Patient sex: M
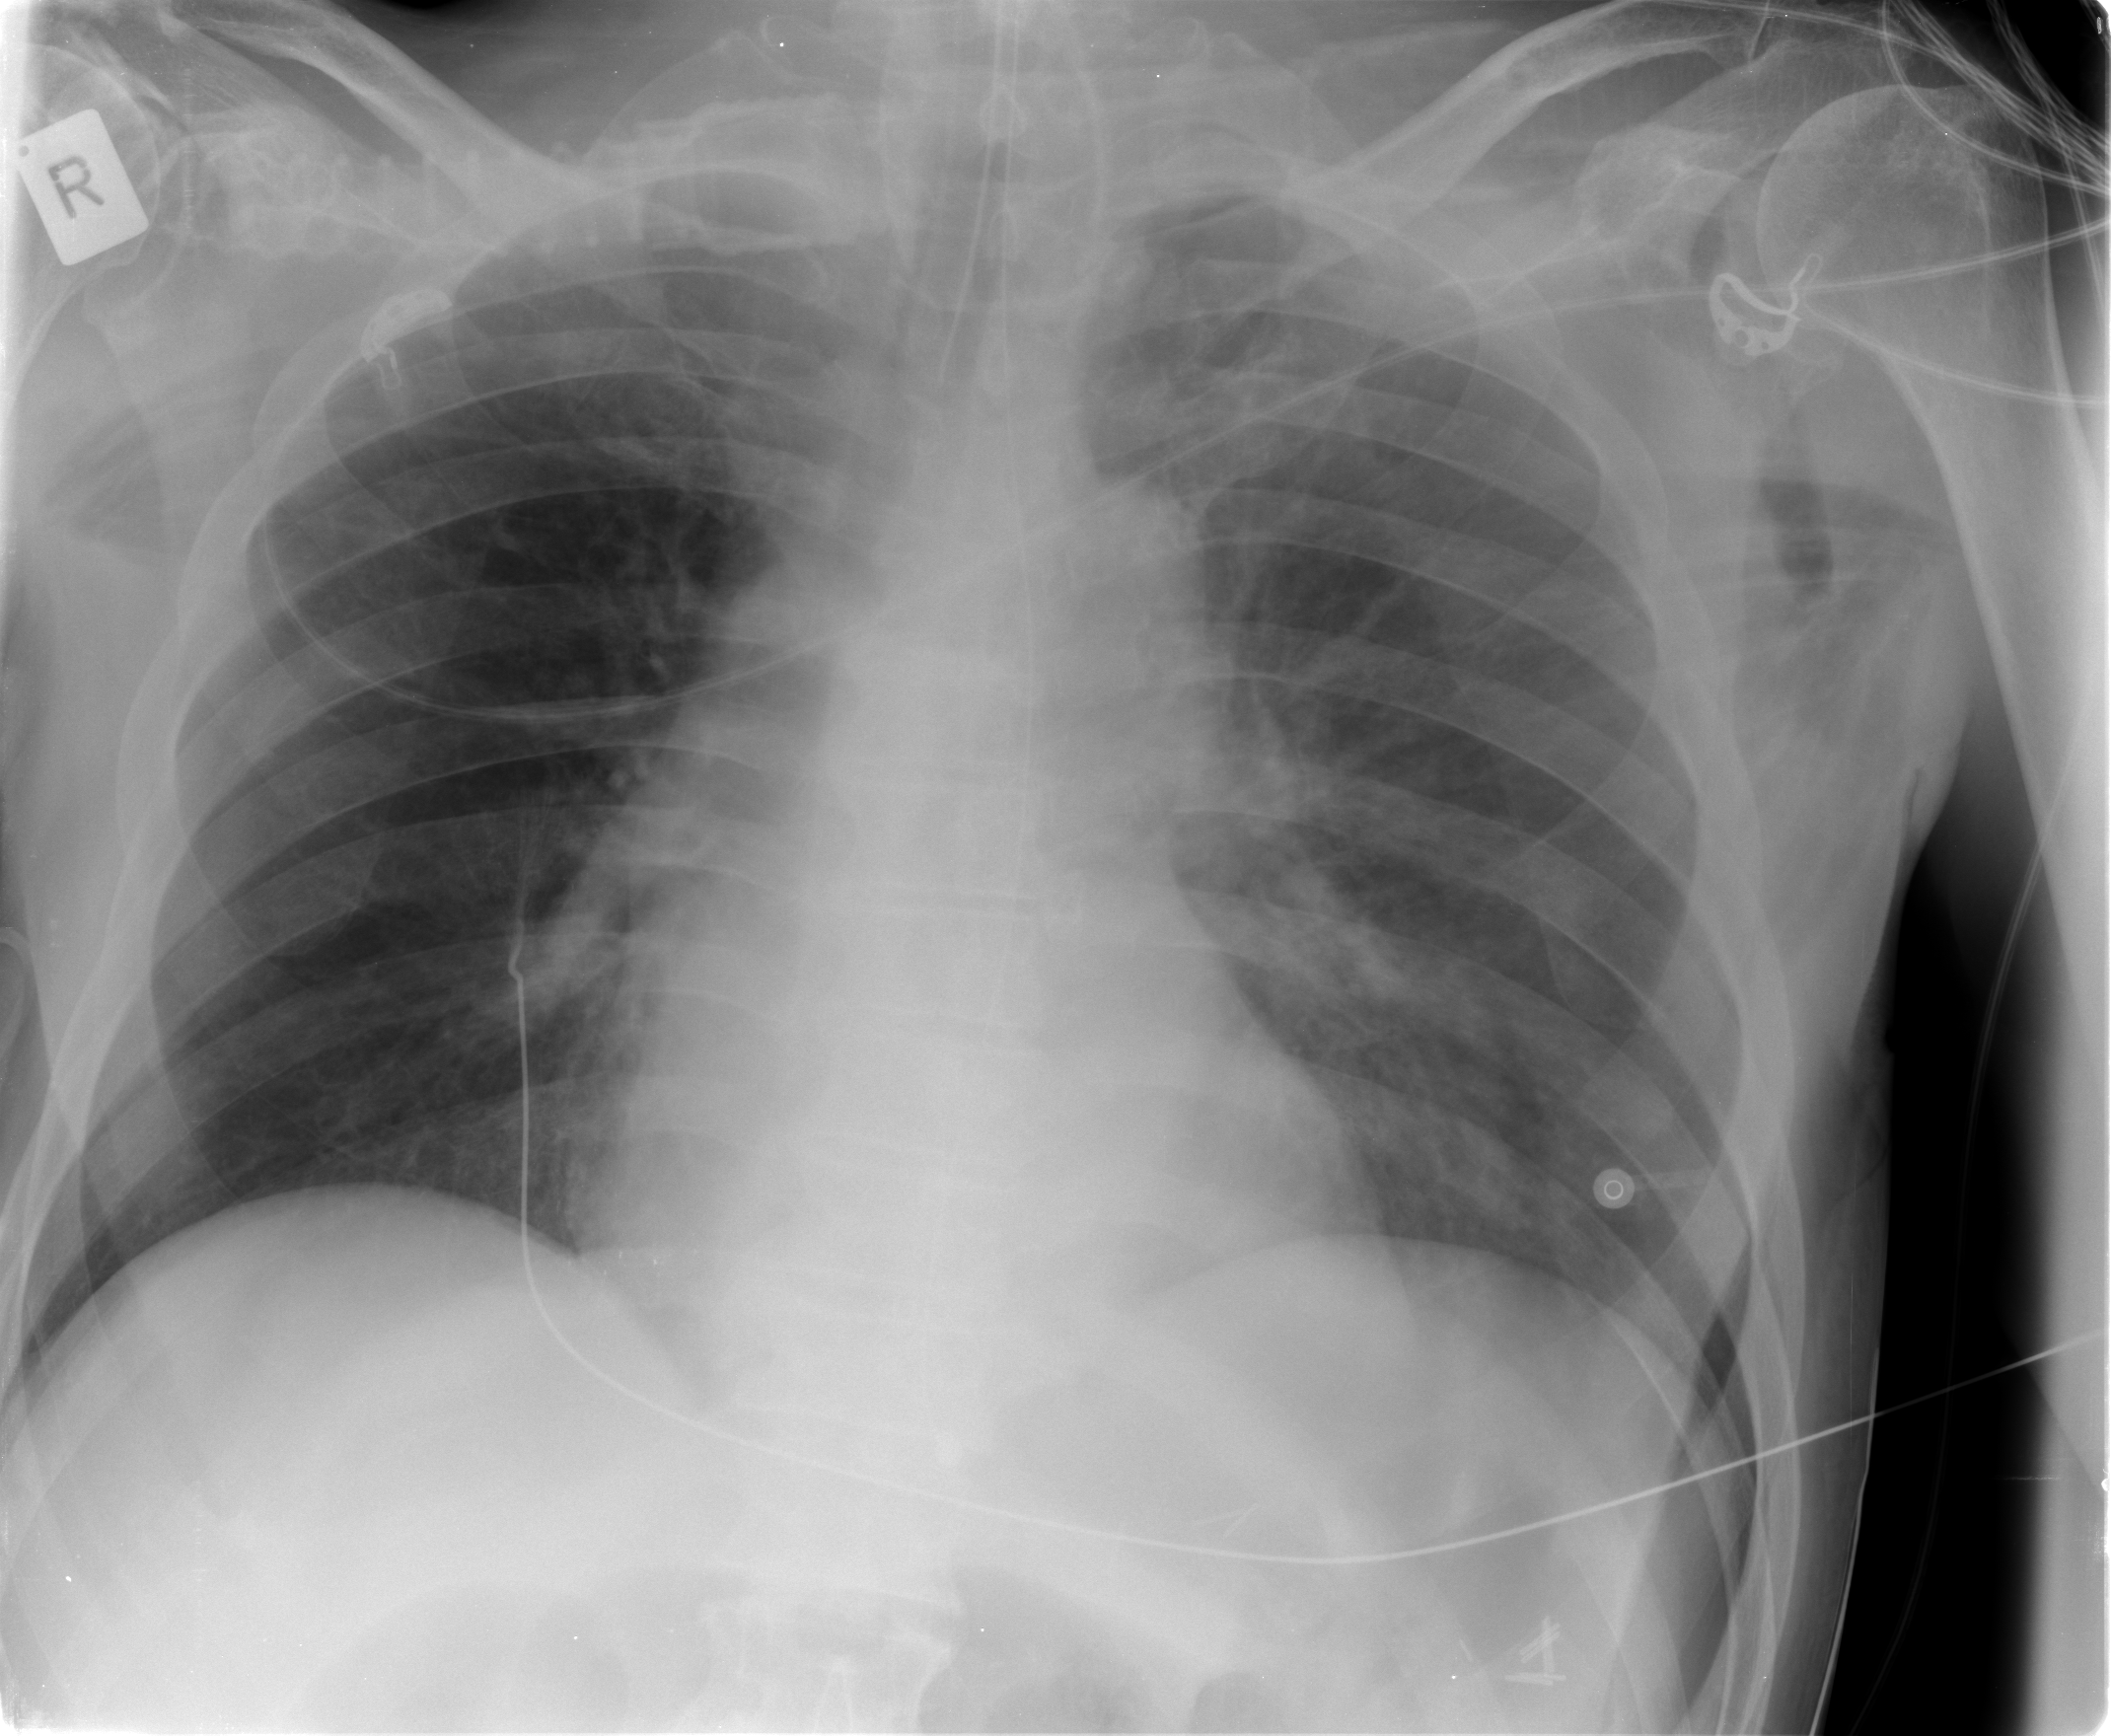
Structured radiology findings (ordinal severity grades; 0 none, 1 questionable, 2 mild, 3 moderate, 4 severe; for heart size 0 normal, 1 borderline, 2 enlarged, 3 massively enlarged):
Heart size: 0
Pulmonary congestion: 3
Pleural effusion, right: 0
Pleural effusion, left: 2
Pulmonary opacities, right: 0
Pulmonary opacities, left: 0
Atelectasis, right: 0
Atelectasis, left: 0